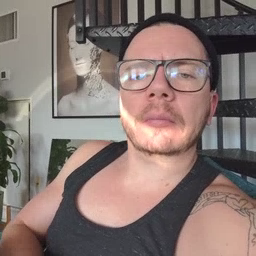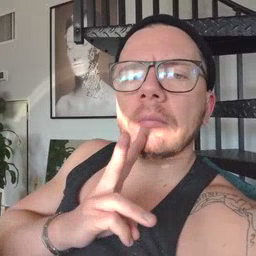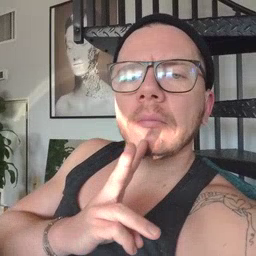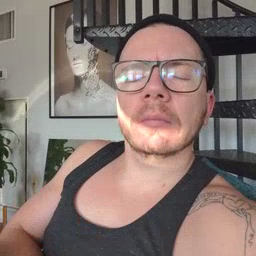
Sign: water